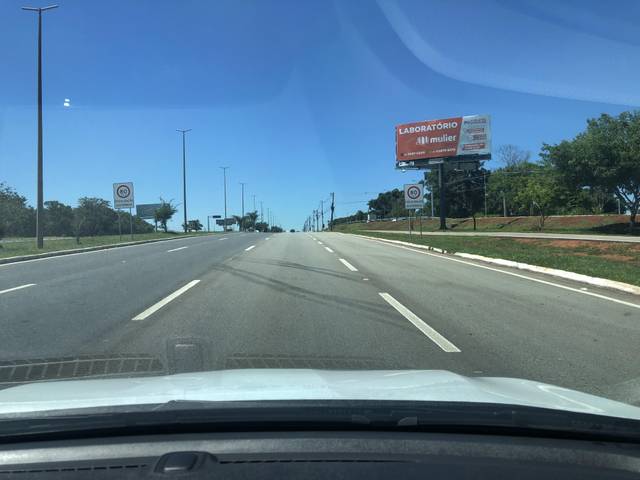
Region: Brazil
Coordinates: -15.722, -47.897